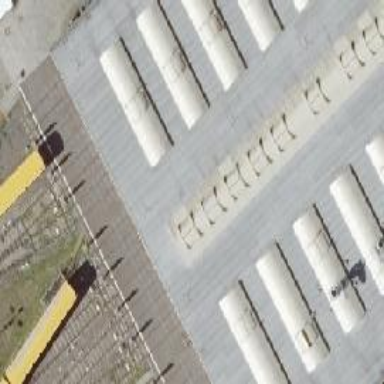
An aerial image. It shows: Yard with electrified top rail.